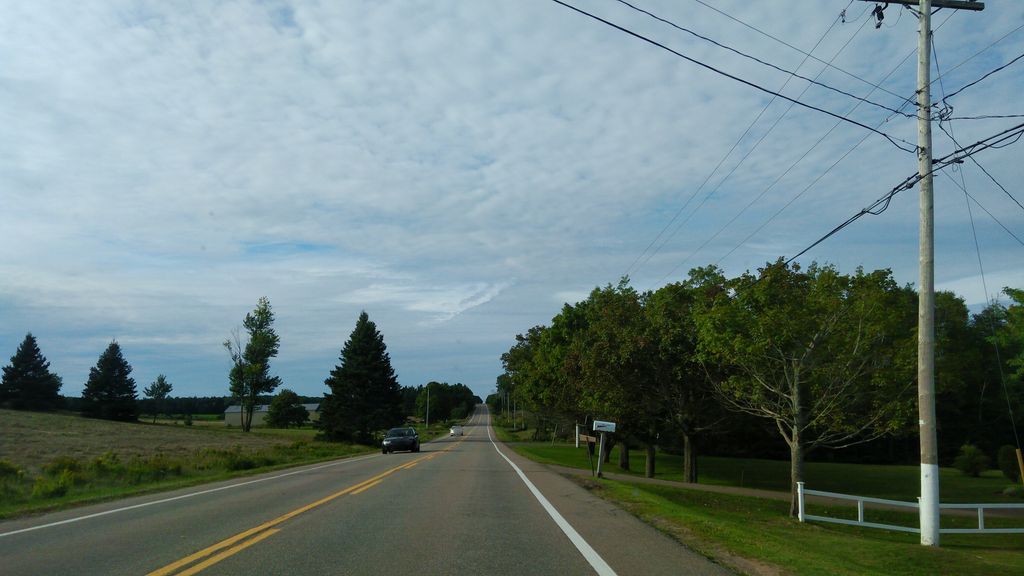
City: charlottetown